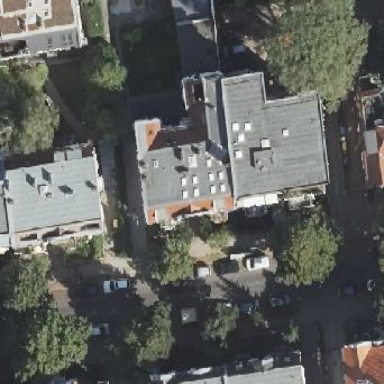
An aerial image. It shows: Apartments building with saltbox roof shape.